Question: I have been using Visual Studio for quite some time now, developing mainly for C++. I was often in need to create solutions, that contained multiple modules (projects) - for example utility library, that was consisted of couple '.dll' files.
When there is a need for one module (A) to use another (B), there is standard pattern for this:
1. Include required header.
2. Link output library file from B (for example, in VS: Project Config -> Linker -> Input -> Additional Dependencies -> 'B.lib').
3. [Optional] Setup proper build order (so B is built before A).
Recently I started to play around with C#, because I decided to develop some GUI-based tools for my engine with it (it's easier, than using C++ and external libraries like Qt or wxWidgets). I learned, that in C#, such dependencies are set using 'References':

I was very surprised, when I discovered, that this option is also applicable for C++ projects!
Indeed, after I created sample solution and set dependencies this way, everything was working fine, without any additional configuration like "Linker input" or something.
: what does this option do for C++ projects? I am interested in all profits and potential trade-offs.
I know already, that it causes linking output from other projects set as dependencies. Anything else? Perhaps some runtime dependencies between referenced modules? How does it affect generated output?
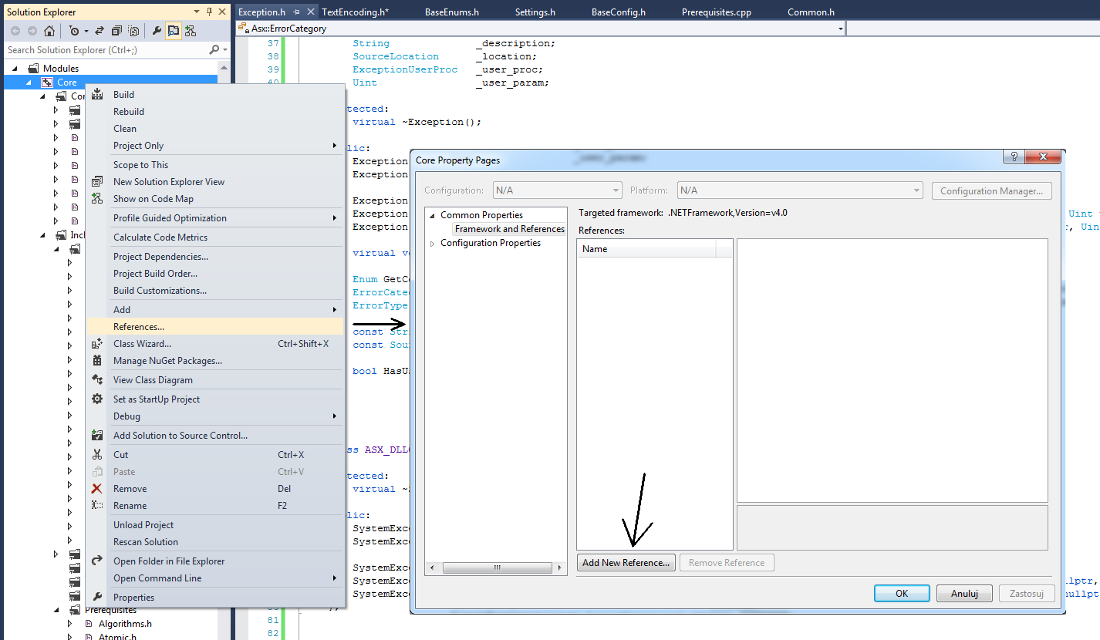
Answer: It was meant to only be used in C++/CLI projects. And did the exact same thing that adding references to a C# project did, you pick .NET reference assemblies that you need to get the project to compile.
But this confused a great many C++ programmers, they thought it should contain something generally useful. Probably because it is under the "Common Properties" heading. Lots of questions about it.
Fast forward to VS2010, a version that was unfinished. One of the few cases where a Microsoft project overshot its intended shipping date. They got an extra 6 weeks to work down the bug-list. But that wasn't enough, the feature that was supposed to make it easier to link dependencies was <URL> or disabled.
So at VS2012 they decided to do it a different way and make Add Reference useful to a native C/C++ project as well. You always pick a project reference, it needs to be a static library or a DLL project. One that produces a .lib file. And it automagically tells the linker to link that .lib file. Nothing else, it simply adds the .lib file to the linker command line. Works well.
Update: changed again for VS2015, it now has a References node. Right-click it to add references to another project.